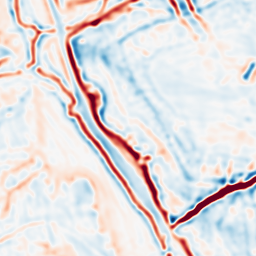
Category: multiscale
Decomposition family: log
Decomposition parameters: sigma: 3
Upsampling method: quartic
Upsampling parameters: scale: 8
Upsampling scale: 8